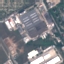
Label: Industrial